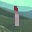
Label: 1